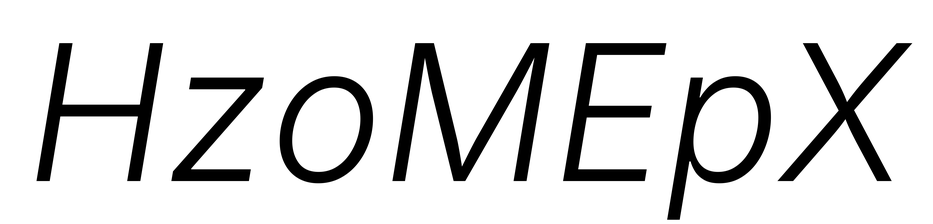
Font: Inter-Italic_Light_Italic